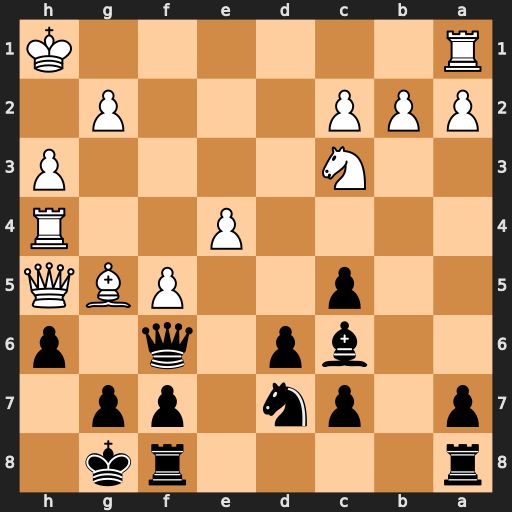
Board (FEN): r4rk1/p1pn1pp1/2bp1q1p/2p2PBQ/4P2R/2N4P/PPP3P1/R6K
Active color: b
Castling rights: -
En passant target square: -
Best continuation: Qxg5 Qxg5 hxg5